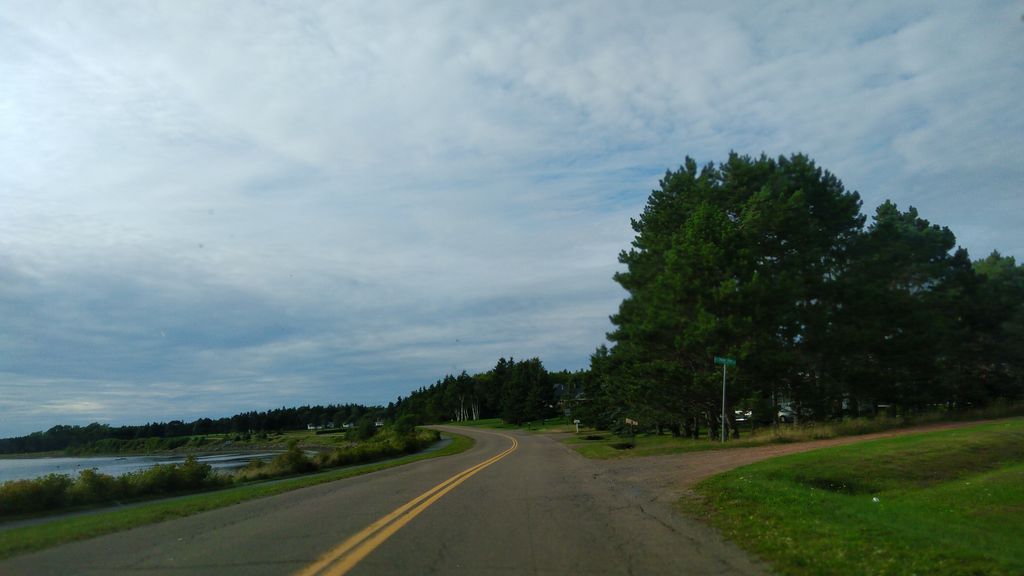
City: charlottetown